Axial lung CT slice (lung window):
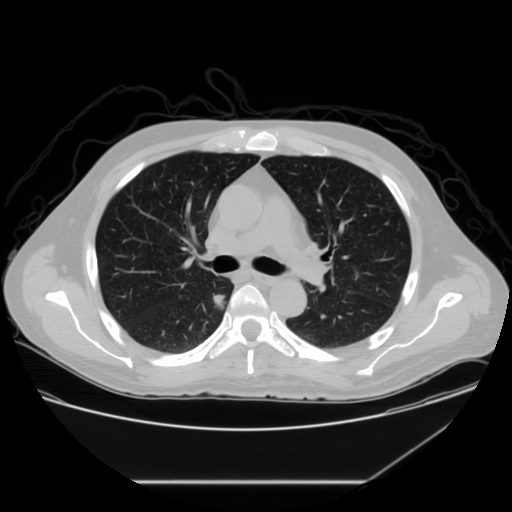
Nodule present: yes
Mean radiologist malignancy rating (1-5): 4.5